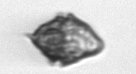
Label: Kryptoperidinium_triquetrum